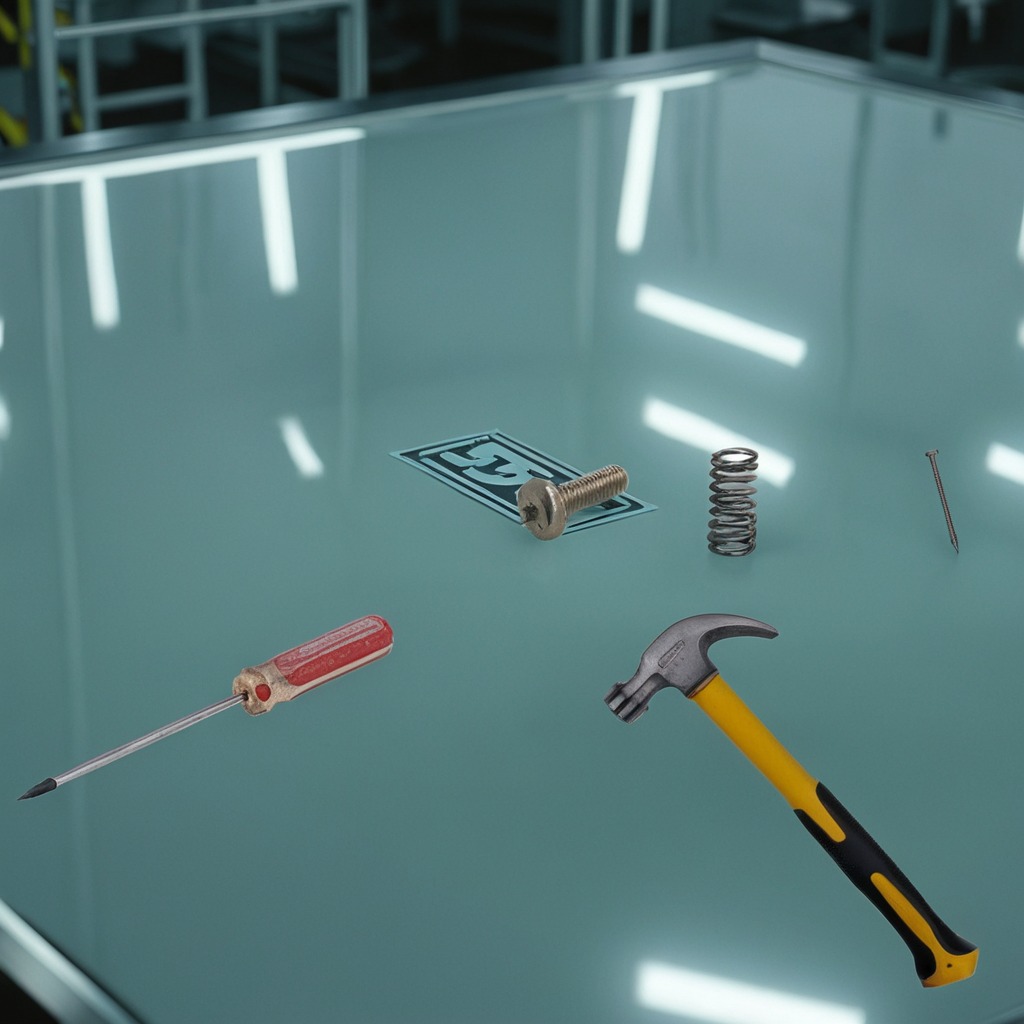
A hammer, an iron nail, a metal machine screw, a coiled metal spring, and a screwdriver are lying on the table.